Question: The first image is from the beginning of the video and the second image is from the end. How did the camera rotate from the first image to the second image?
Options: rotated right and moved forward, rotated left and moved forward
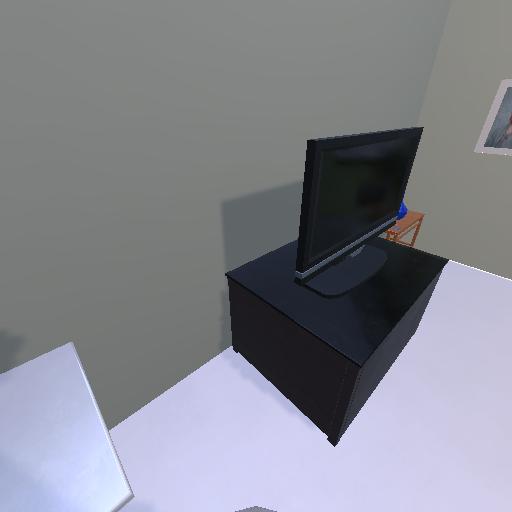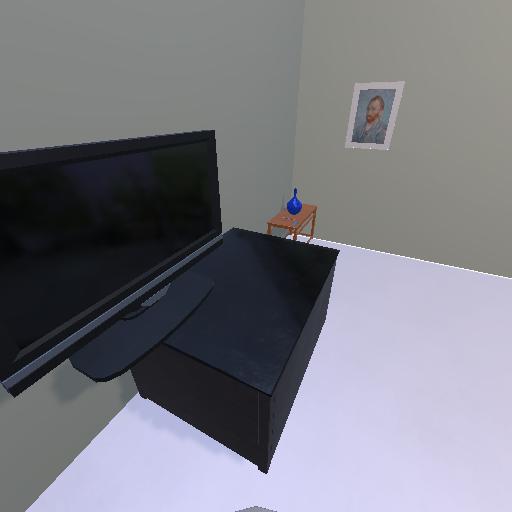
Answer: rotated right and moved forward